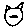
Label: cat